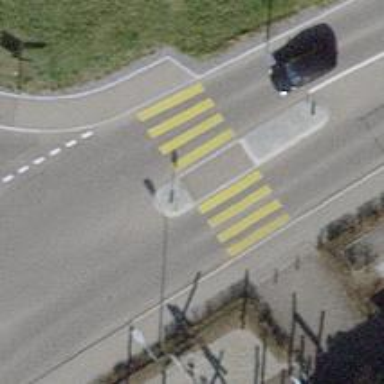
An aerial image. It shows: Marked pedestrian crossing with zebra designation and central island.